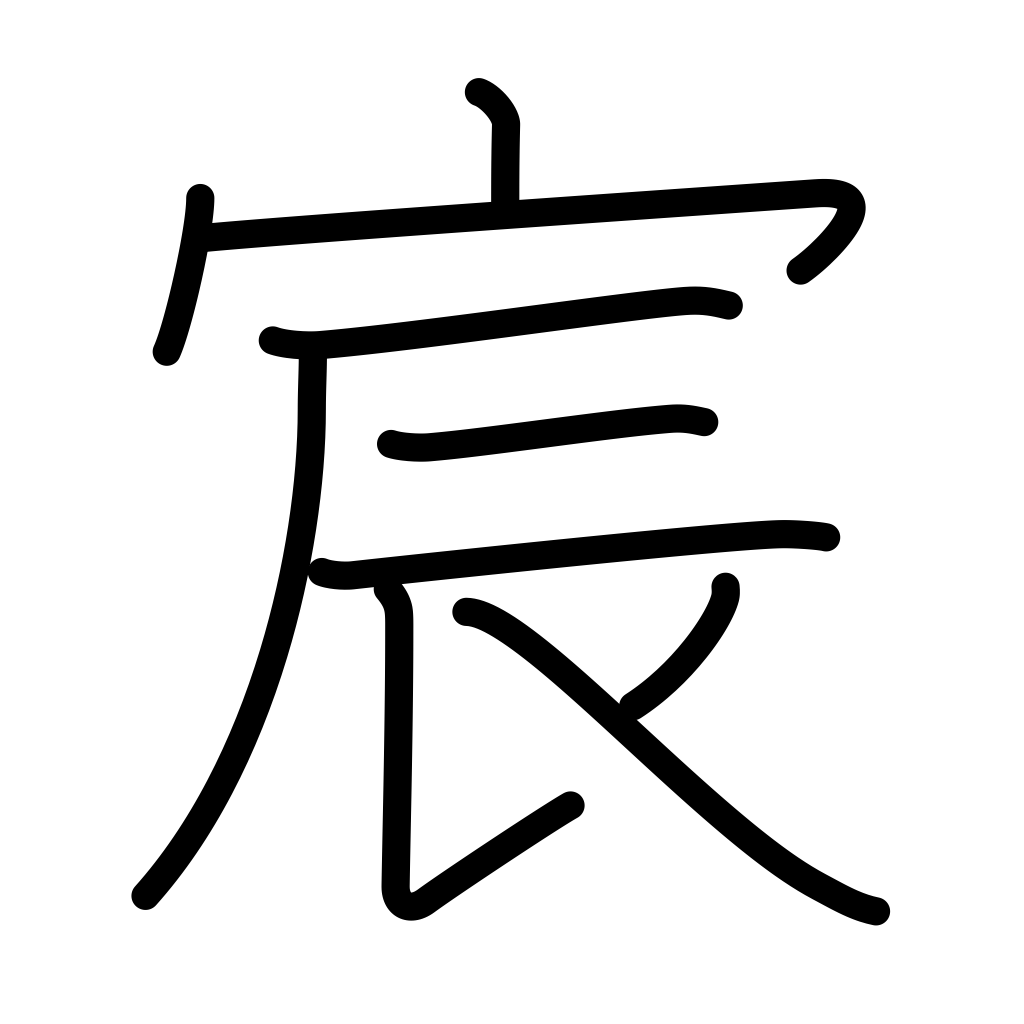
Meaning: eaves, palace, imperial courtesy